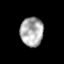
Tissue: prostate
Cell type: Epithelial cells
Senescence score: 0.3072
Nuclear area (px): 658
Mean DAPI intensity: 171.302